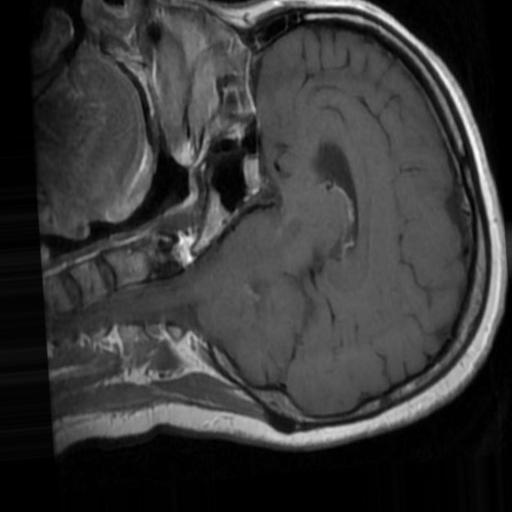
Label: brain_tumor